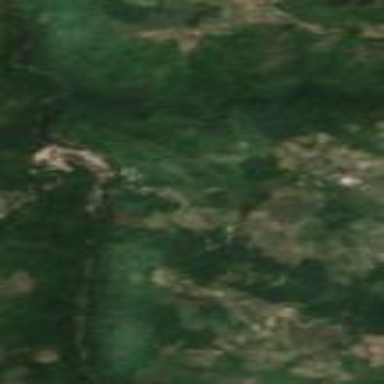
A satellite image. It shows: Forest area.